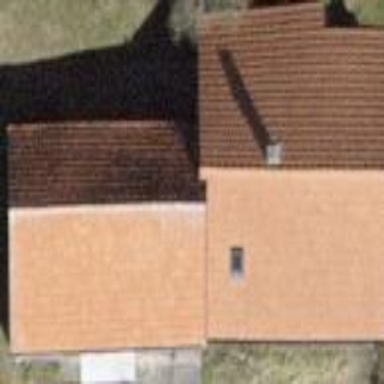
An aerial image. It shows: Residential building.